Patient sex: F
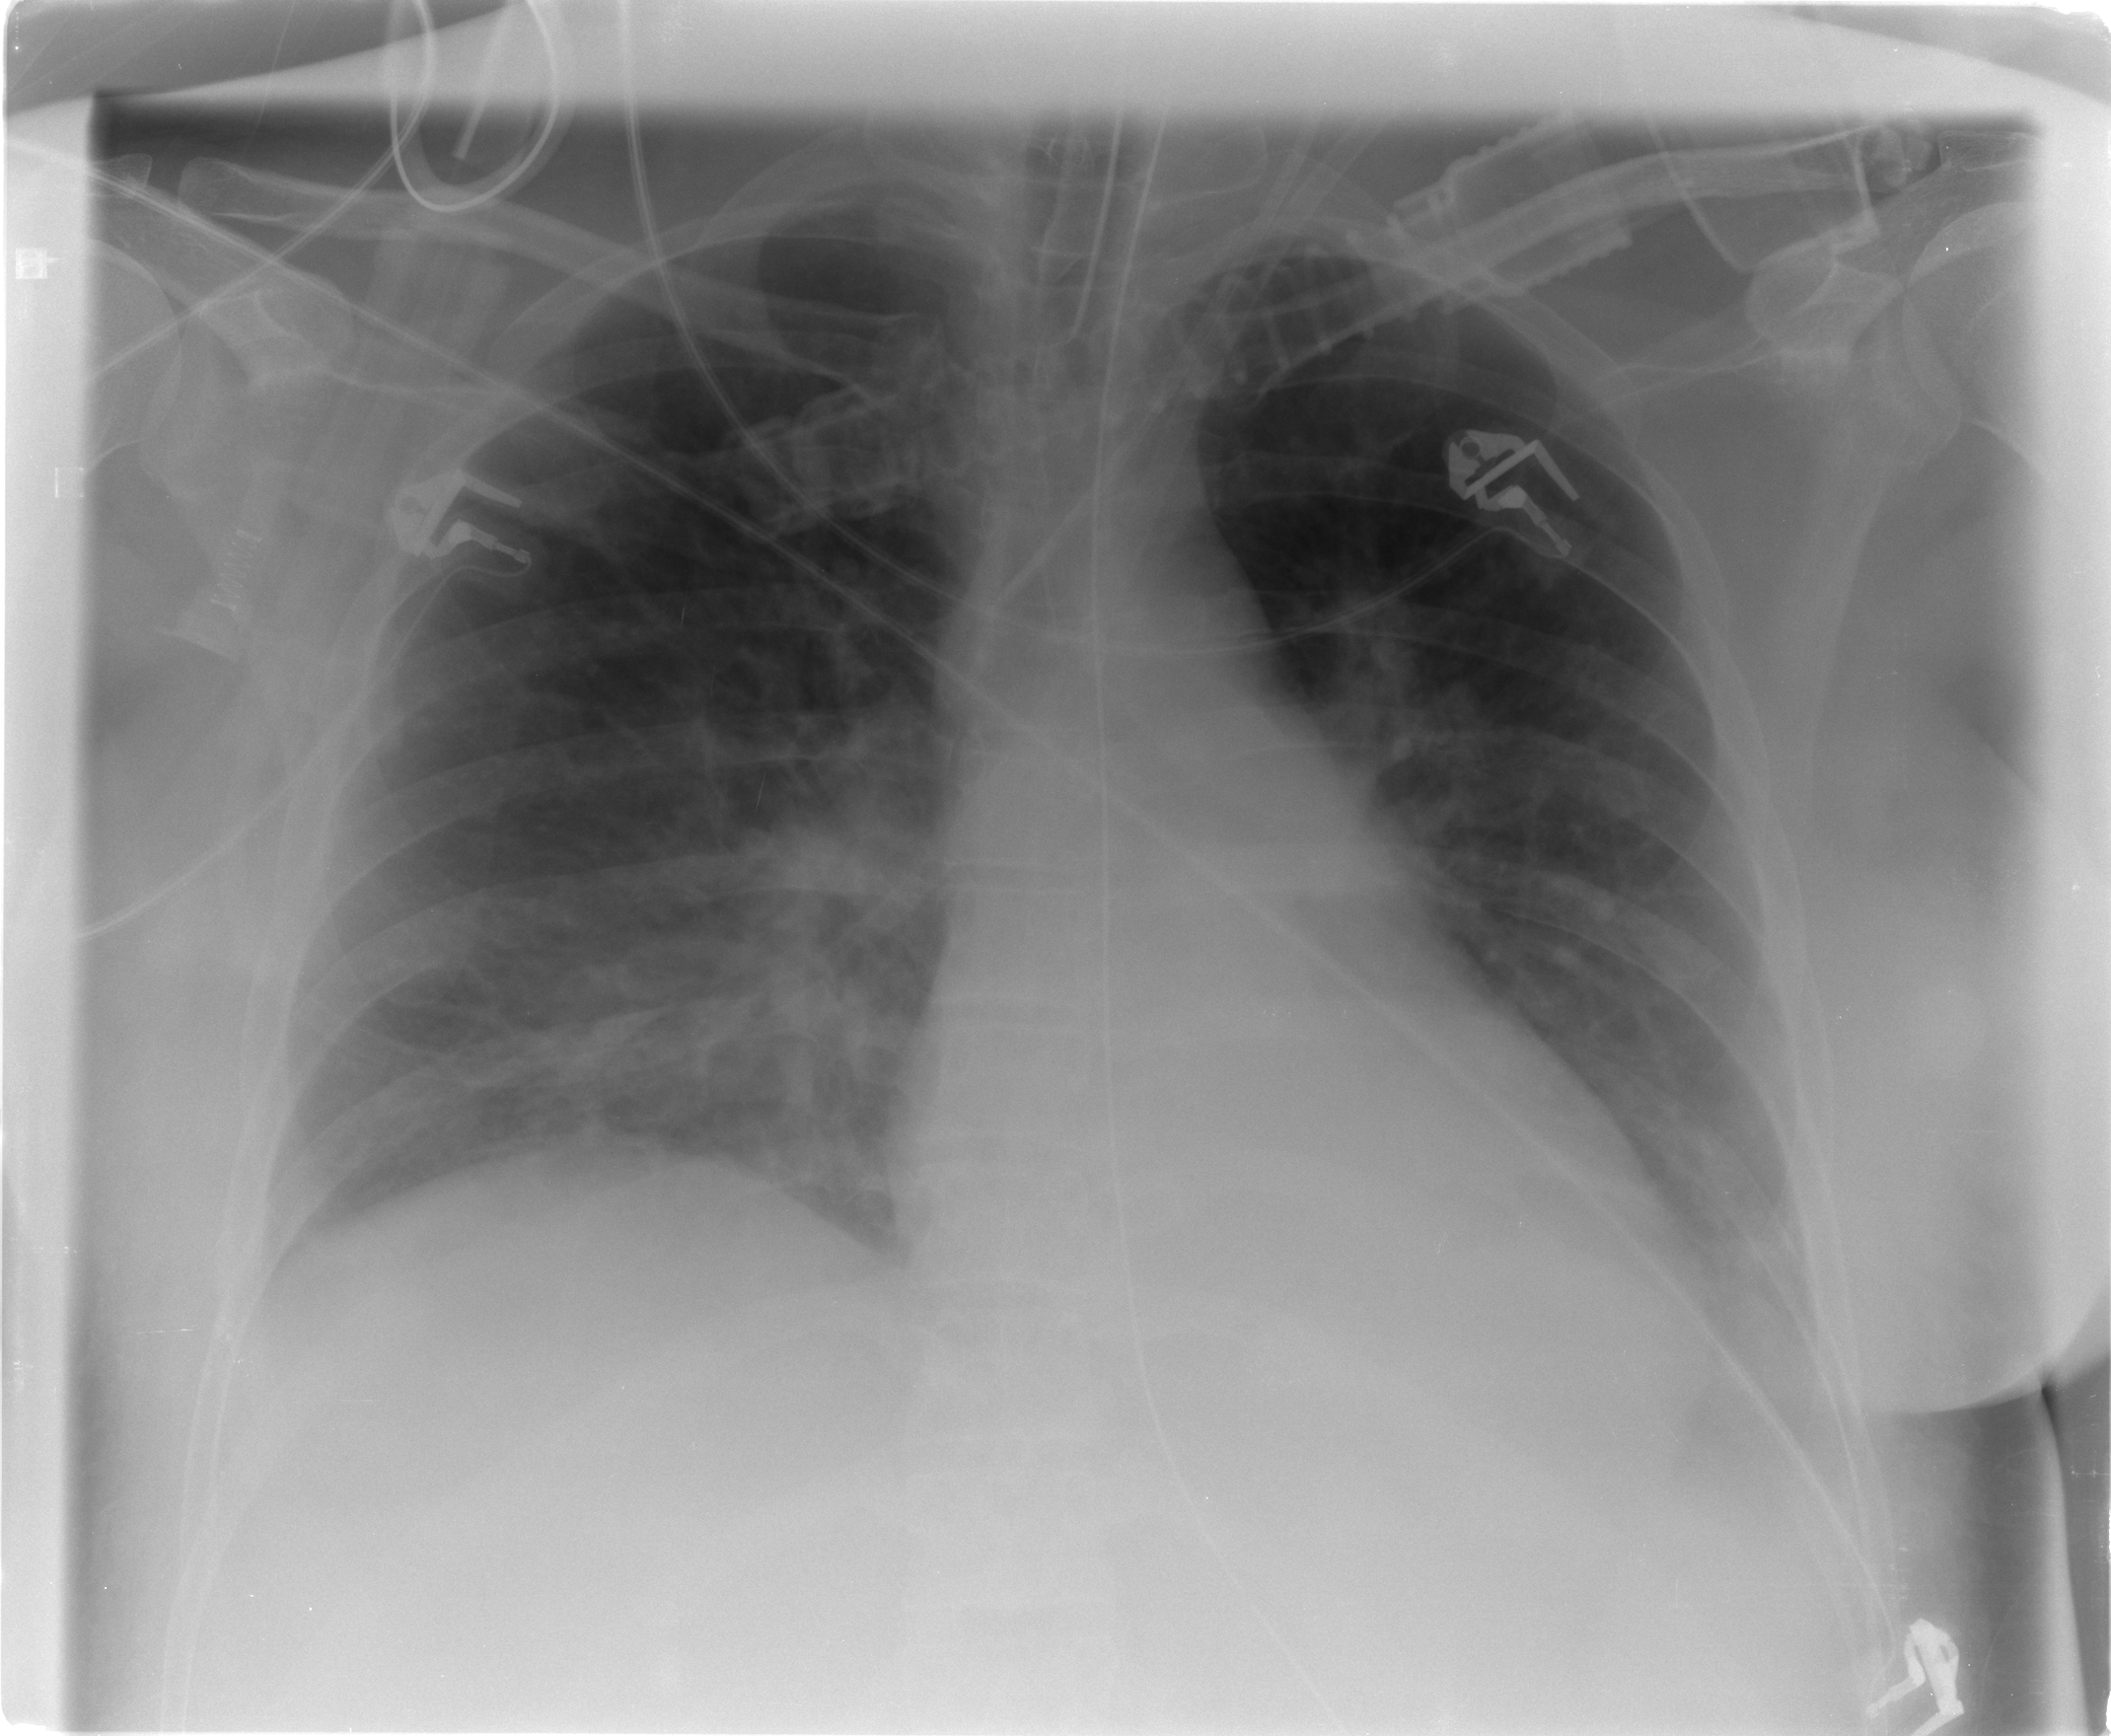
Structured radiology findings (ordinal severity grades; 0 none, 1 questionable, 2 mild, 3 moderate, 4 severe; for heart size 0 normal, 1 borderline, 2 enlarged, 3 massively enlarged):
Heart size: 0
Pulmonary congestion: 0
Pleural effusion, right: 0
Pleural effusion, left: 2
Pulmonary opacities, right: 2
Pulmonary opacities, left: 0
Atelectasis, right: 0
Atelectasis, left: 1